Question: I want to show a popup dialog containing a dijit.ComboBox with data populated using ajax request or data store.
The problem I am facing is that the combobox is always disabled.
My selected code is:
'''
<div dojoType="dojo.data.ItemFileReadStore" id="osTypeStore" data-dojo-id="osTypeStore" url="/AjaxPopulateOS.json">
</div>
<select id="osType" data-dojo-type="dijit.form.ComboBox"
data-dojo-props="
id:'osType',
store: osTypeStore,
placeHolder: 'Select a schdule type'" >
</select>
'''

Any ideas
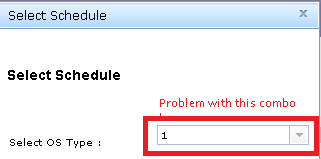
Answer: I believe it is because there are no items in it? Is it grayed out totally - and have the Disabled class parameter set?
Check that dijit.byId('osTypeStore') returns a store and that it has items in it.
If this is the case, change your code to
'''
store: 'osTypeStore'
'''
Note the quotes. This forces parser to evaluate the string into a dijit - and the store might not have been initialized correctly as a true variable at the point it is read. In other words, in combobox constructor - the javascript variable is undefined.
If this does not help, try forcing to set store after onShow has run for your dialog.
'''
dialog.onShow = function() {
dijit.byId('osType').set('store', dijit.byId('osTypeStore'));
}
'''